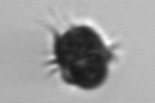
Label: Mesodinium